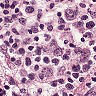
Metastatic tissue present: no